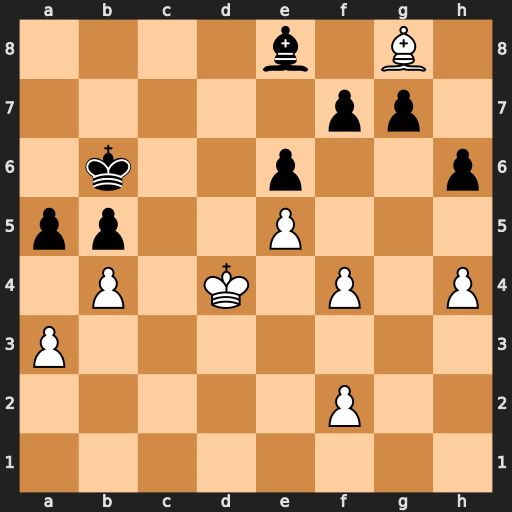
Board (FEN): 4b1B1/5pp1/1k2p2p/pp2P3/1P1K1P1P/P7/5P2/8
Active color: w
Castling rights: -
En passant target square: -
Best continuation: bxa5+ Kxa5 Kc5